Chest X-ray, PA view. Patient: 58 years old, sex M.
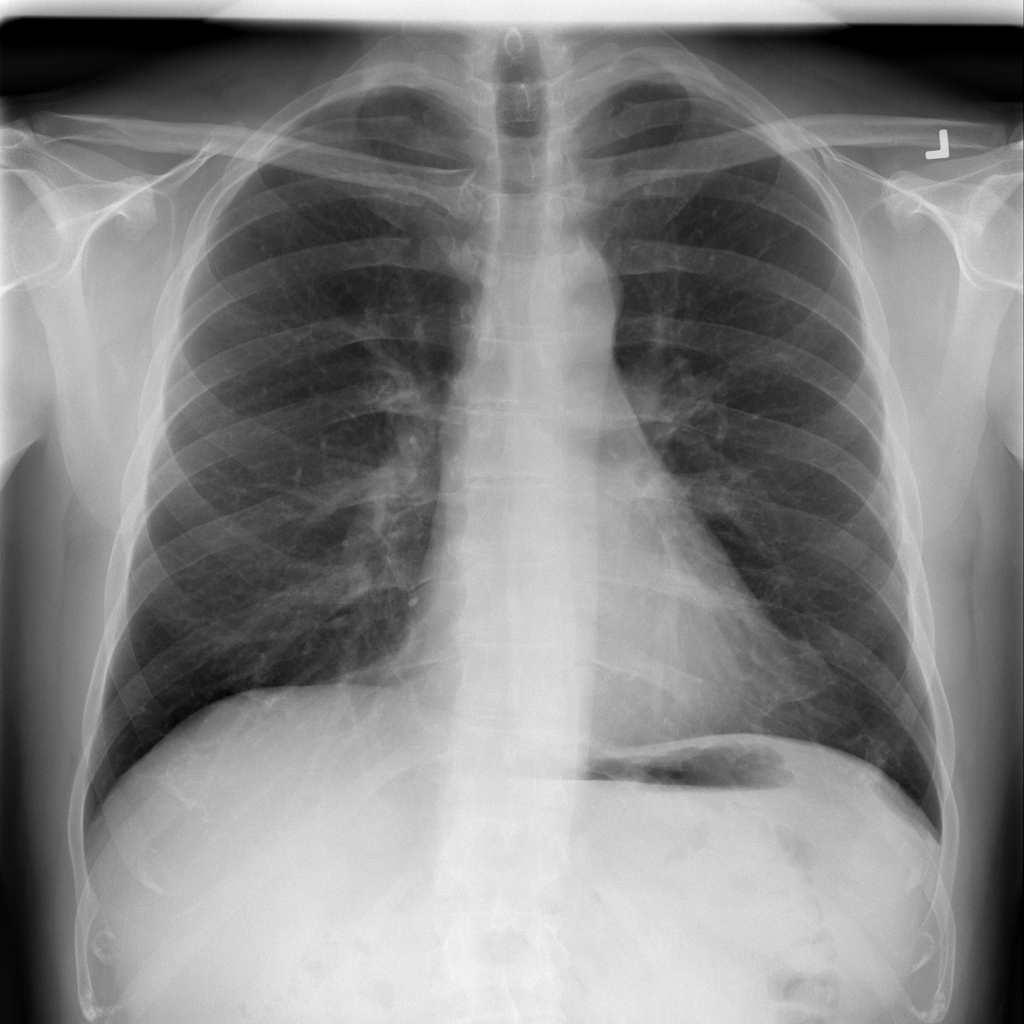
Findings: No Finding